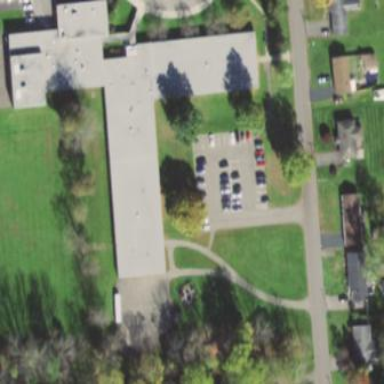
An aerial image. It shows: School building with school amenities.